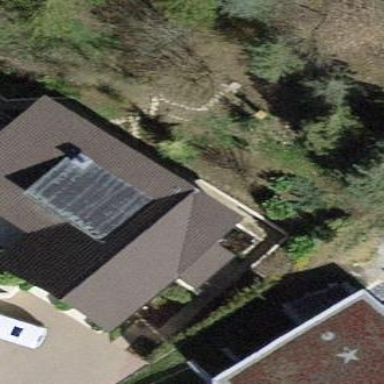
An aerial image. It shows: Building with tiled roof.